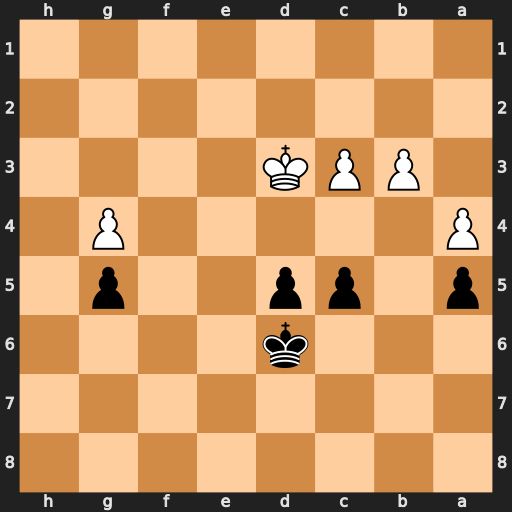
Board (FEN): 8/8/3k4/p1pp2p1/P5P1/1PPK4/8/8
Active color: b
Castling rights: -
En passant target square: -
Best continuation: Ke5 Kd2 d4